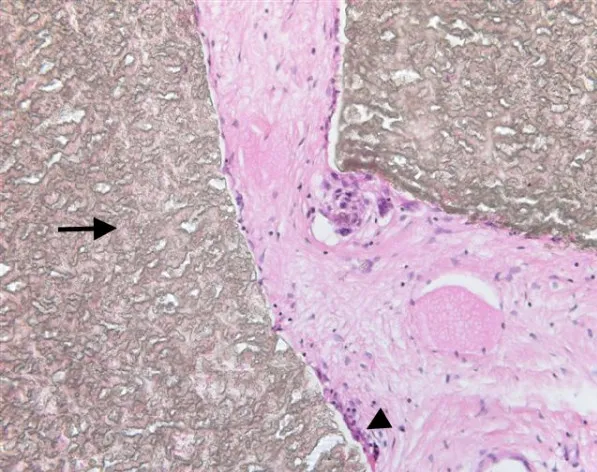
High power magnification showing only a small number of multinucleated foreign-body type macrophage giant cells (arrowhead) associated with the periphery of the Gortex bands (arrow). There is little evidence of breakdown of Gore-Tex.
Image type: pathology (h&e)